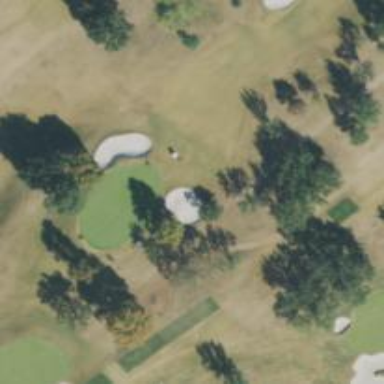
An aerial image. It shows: Service road used as golf cart path.